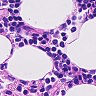
Metastatic tissue present: no